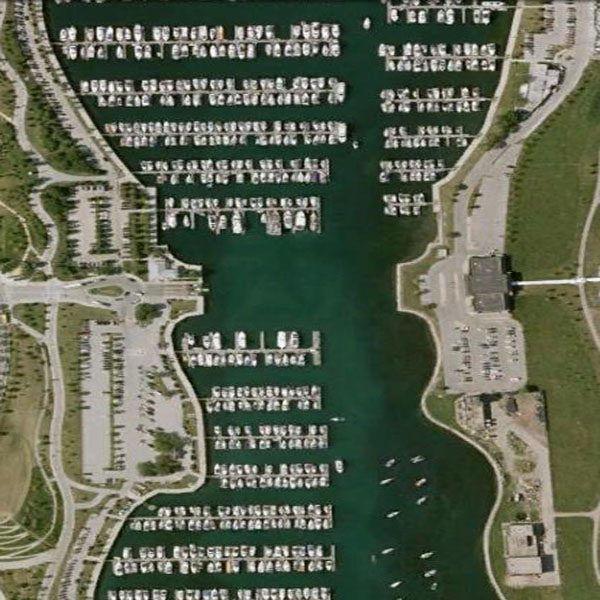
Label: Port